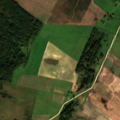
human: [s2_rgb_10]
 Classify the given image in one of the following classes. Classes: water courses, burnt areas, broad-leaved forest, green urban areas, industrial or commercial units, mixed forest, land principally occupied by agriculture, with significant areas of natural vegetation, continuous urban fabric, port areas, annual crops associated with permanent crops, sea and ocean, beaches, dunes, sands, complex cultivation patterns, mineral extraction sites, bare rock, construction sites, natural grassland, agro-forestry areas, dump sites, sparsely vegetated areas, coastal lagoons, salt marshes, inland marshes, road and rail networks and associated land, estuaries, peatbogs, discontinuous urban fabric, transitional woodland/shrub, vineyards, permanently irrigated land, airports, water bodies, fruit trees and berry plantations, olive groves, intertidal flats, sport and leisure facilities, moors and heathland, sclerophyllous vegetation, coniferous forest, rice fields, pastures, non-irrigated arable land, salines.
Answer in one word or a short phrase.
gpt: non-irrigated arable land, pastures, complex cultivation patterns, broad-leaved forest